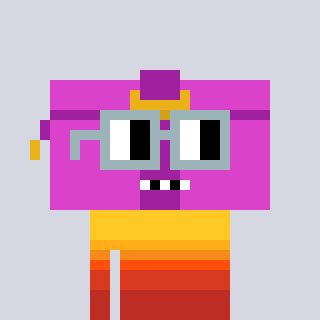
a pixel art character with square dark gray glasses, a clutch-shaped head and a bluegrey-colored body on a cool background